Field crop: maize
Growth stage: 2
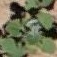
Species: chenopodium